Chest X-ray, AP view. Patient: 56 years old, sex M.
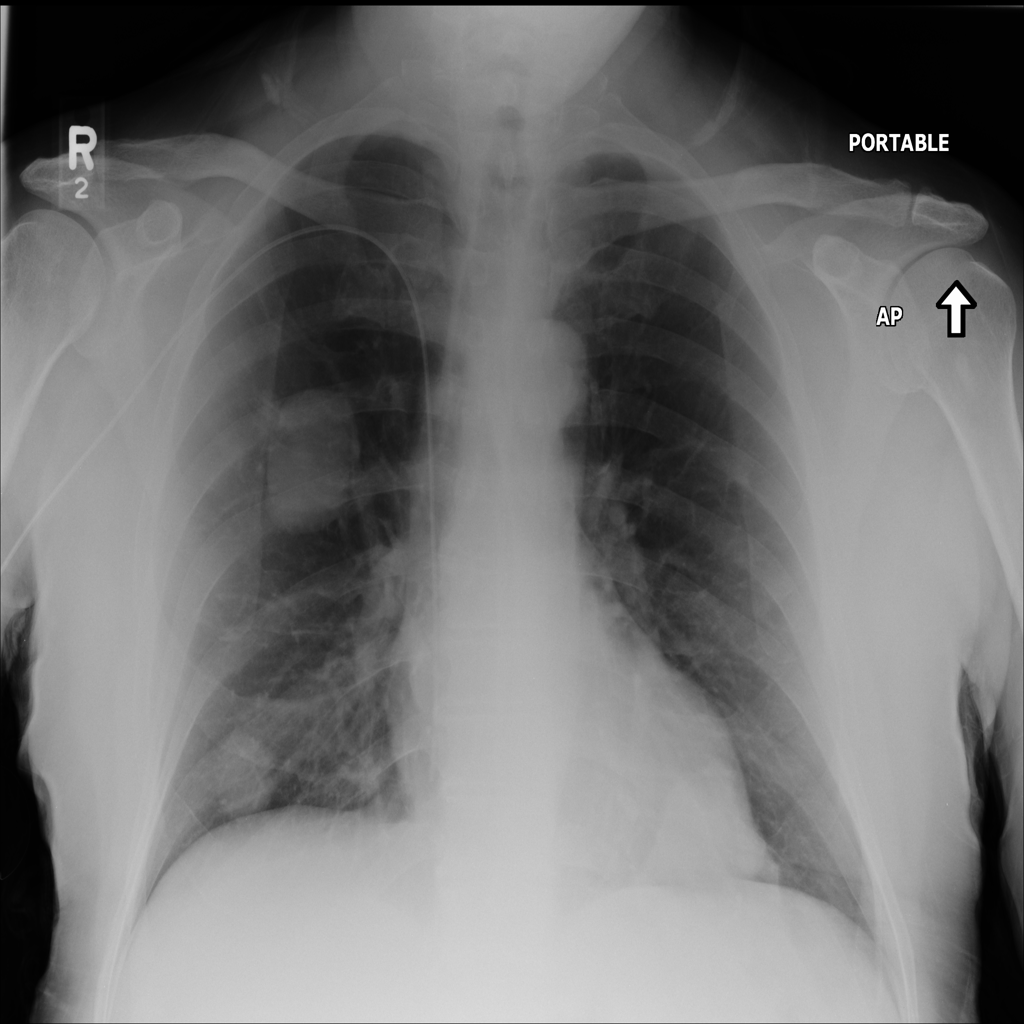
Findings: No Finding